Field crop: maize
Growth stage: 2
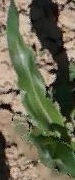
Species: maize